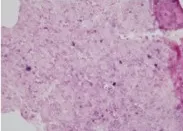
High-risk HPV ISH of the bone metastasis from 2011 showing positive intranuclear blue stain.
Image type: pathology (h&e)